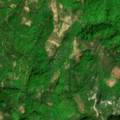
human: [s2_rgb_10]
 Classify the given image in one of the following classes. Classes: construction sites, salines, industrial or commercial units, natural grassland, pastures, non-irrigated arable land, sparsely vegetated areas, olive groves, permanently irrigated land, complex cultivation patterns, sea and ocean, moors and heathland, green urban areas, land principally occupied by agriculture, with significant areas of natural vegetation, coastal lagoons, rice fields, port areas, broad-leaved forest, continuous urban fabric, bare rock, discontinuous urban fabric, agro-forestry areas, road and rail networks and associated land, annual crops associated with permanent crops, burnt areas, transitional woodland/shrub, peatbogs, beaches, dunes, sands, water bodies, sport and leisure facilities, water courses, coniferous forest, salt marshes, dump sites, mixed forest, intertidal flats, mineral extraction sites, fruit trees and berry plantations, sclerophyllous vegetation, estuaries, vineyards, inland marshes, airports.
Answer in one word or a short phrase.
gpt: broad-leaved forest, transitional woodland/shrub